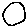
Label: circle